Interaction volume radius: 5 \u00c5
Interaction volume height: 10 \u00c5
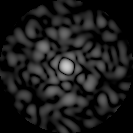
Disorder parameter: 0.7904